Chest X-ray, AP view. Patient: 76 years old, sex M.
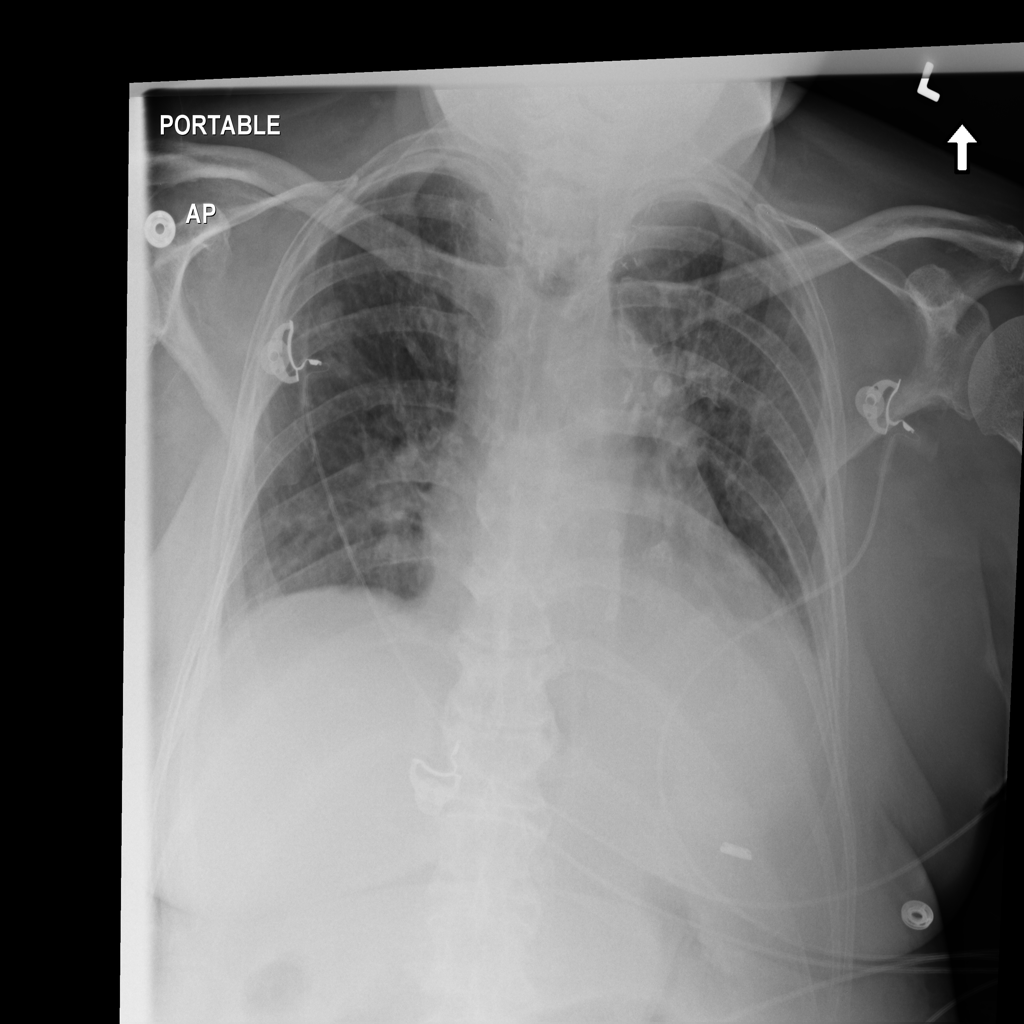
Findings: Infiltration